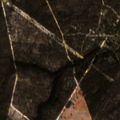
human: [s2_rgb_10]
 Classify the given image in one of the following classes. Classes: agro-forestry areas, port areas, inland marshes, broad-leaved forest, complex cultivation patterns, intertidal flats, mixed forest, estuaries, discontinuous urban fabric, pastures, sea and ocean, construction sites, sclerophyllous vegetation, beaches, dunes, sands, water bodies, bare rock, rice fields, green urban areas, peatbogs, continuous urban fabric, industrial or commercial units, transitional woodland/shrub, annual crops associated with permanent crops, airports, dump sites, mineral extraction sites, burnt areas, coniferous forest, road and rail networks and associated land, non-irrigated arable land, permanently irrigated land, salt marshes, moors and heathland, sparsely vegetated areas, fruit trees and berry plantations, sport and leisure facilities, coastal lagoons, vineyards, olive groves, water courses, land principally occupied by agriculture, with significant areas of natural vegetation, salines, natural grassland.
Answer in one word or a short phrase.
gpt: broad-leaved forest, transitional woodland/shrub